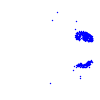
Particle: electron